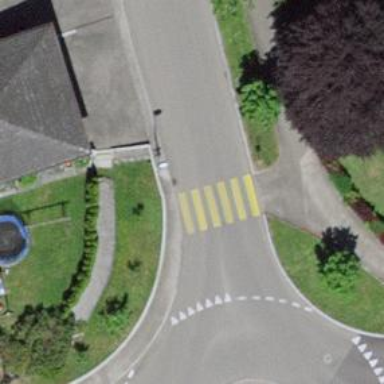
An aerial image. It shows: Zebra crossing on the road.